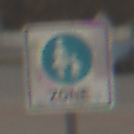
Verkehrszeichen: BeginnFussgaengerzone
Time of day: MorningAfternoon
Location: Outdoor (Suburban)
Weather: Overcast
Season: NotSpecified
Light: Natural